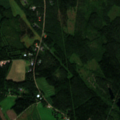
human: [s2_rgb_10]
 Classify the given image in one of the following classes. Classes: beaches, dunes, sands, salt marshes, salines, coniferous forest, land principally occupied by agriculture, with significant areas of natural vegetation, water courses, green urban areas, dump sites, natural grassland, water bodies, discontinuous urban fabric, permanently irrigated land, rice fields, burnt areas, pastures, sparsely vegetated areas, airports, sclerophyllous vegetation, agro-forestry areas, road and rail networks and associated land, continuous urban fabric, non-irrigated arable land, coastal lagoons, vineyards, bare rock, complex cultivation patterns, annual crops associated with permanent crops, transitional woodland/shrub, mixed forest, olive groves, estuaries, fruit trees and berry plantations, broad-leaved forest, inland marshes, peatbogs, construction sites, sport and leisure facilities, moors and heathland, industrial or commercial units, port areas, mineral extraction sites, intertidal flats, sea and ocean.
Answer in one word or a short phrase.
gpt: land principally occupied by agriculture, with significant areas of natural vegetation, coniferous forest, mixed forest, transitional woodland/shrub